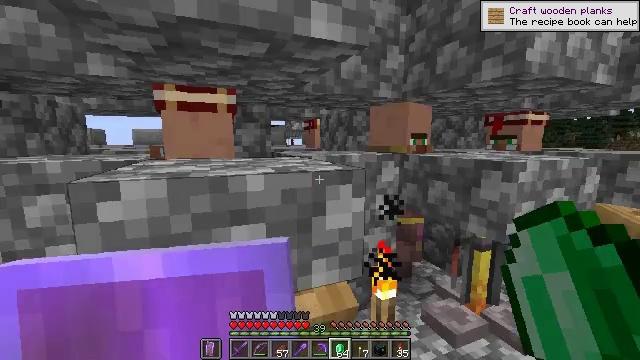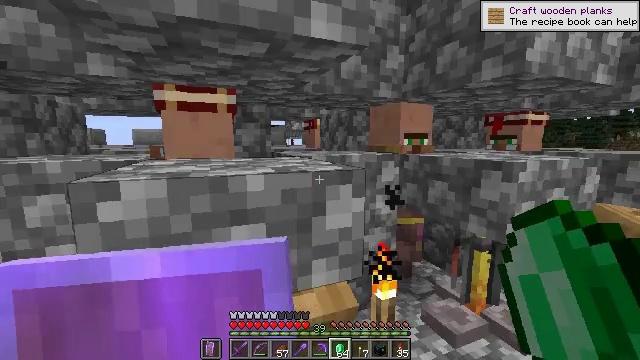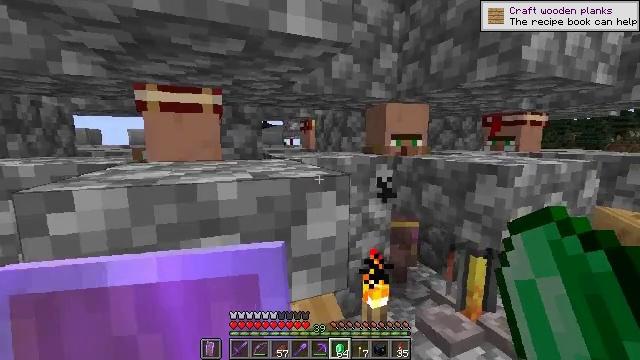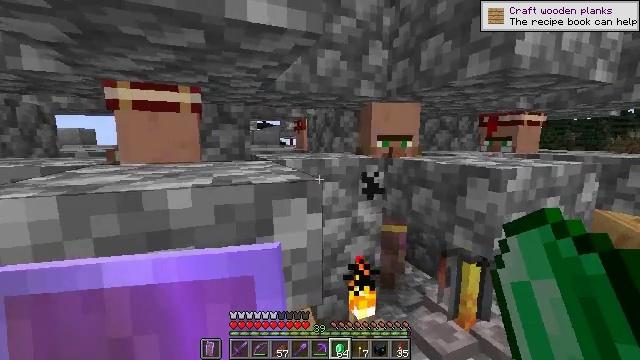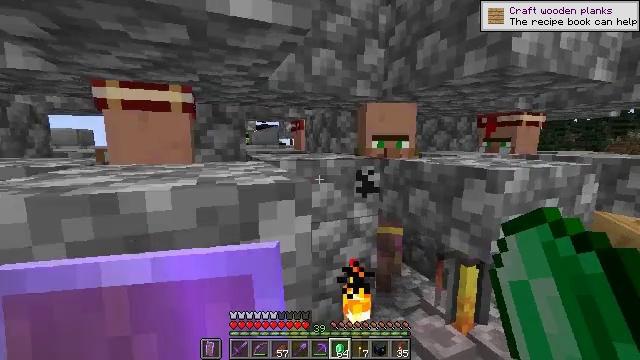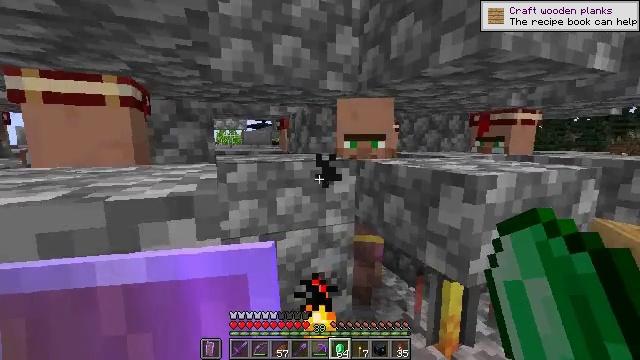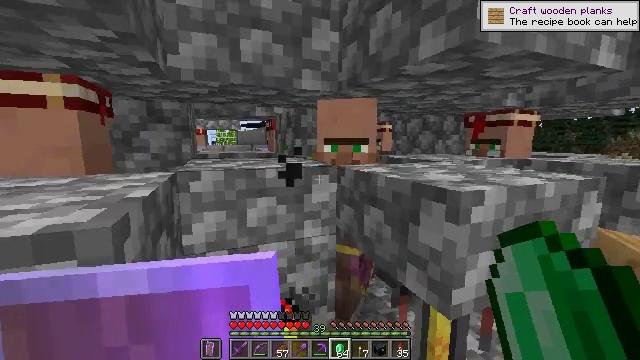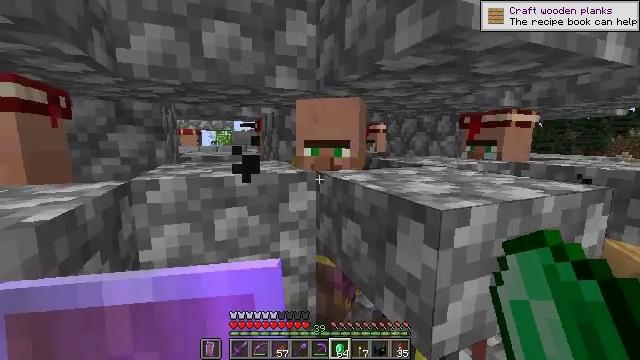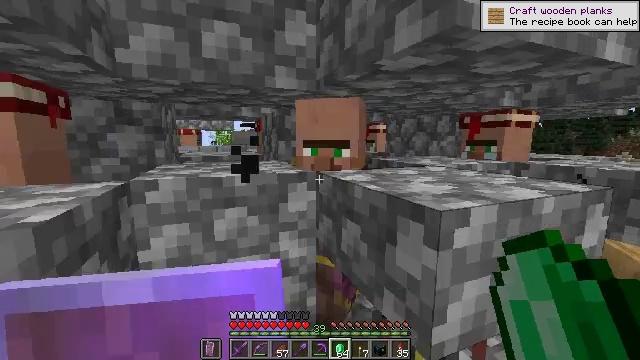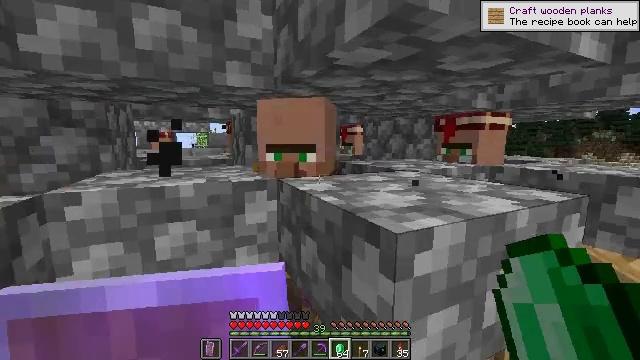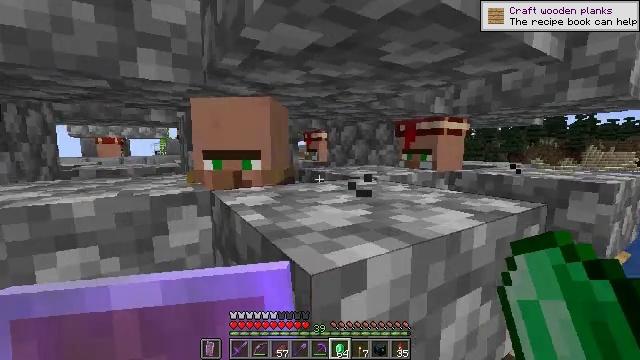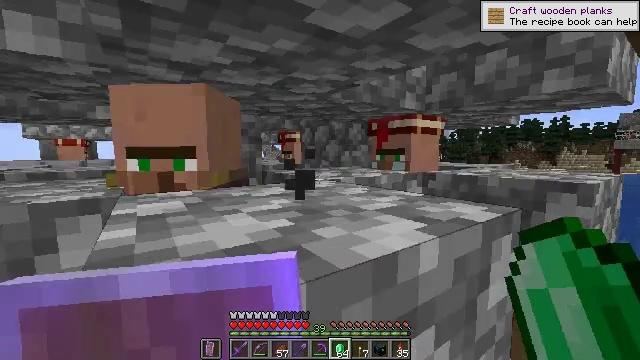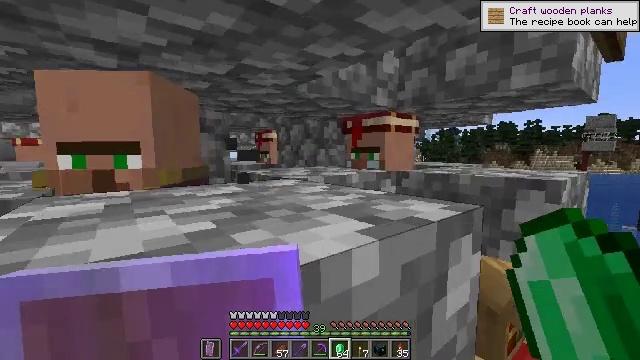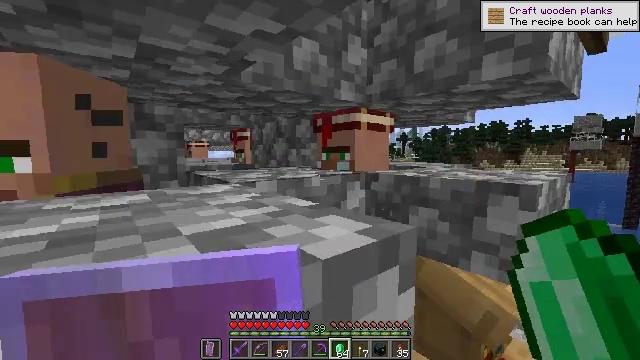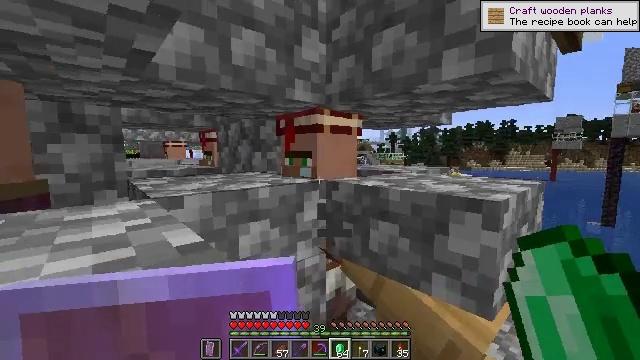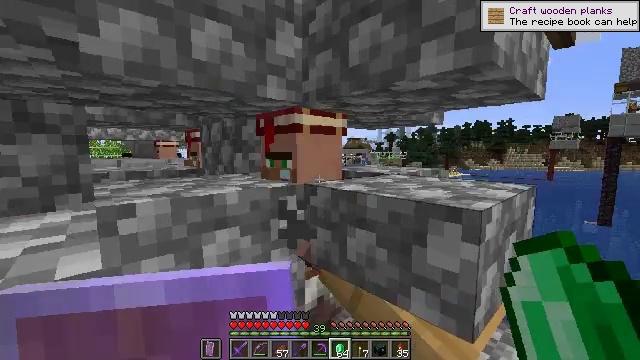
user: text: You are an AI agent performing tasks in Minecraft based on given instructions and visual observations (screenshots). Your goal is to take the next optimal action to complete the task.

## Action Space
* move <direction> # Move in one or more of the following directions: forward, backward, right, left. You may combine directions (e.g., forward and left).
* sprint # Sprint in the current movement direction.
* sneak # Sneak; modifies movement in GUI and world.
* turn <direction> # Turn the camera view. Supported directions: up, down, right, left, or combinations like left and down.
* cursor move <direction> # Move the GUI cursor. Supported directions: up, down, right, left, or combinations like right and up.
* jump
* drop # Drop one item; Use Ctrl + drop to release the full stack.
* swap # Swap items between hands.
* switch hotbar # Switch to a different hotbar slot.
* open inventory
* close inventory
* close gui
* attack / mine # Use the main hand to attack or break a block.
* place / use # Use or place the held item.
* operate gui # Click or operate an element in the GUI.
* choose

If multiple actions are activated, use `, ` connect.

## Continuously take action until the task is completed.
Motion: motion action
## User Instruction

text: Open a furnace to smelt glass.
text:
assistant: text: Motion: no_op
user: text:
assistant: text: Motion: move forward and move right
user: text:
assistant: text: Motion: move forward and move right
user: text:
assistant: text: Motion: move forward and move right
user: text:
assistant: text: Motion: move forward and move right
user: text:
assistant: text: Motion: move forward and move right
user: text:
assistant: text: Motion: move forward and move right
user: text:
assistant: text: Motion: move forward and move right
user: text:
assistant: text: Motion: move forward and move right, turn right
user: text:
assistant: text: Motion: move forward and move right, turn right and up
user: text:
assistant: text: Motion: move forward and move right, turn right
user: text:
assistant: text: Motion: move forward and move right, turn right
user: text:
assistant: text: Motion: move forward and move right, turn right
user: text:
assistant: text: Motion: move forward and move right, turn right
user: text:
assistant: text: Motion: move forward and move right
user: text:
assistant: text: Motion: move right
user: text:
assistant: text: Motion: move right, turn left
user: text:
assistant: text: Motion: move right, turn left and up
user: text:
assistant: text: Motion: move forward, turn left
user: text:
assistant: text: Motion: move forward, turn left
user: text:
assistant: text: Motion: move forward
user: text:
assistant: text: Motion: move forward
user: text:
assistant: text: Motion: move forward and move left
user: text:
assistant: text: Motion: move forward and move left, turn right
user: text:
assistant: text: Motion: move forward and move left, turn right
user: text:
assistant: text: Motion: move forward and move left
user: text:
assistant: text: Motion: move forward and move left
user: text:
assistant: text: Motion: move forward and move left
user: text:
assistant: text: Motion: move forward and move left
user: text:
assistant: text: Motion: move forward and move left